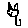
Label: cat